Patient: sex M, age 77
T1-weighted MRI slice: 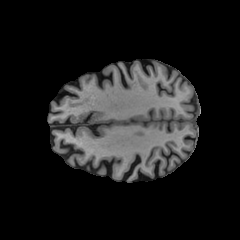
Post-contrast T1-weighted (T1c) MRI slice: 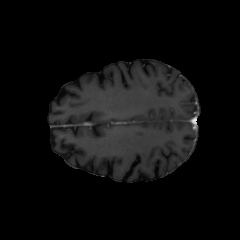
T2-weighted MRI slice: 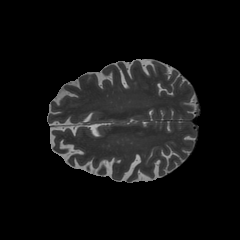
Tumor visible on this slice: no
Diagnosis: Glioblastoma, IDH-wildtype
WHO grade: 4